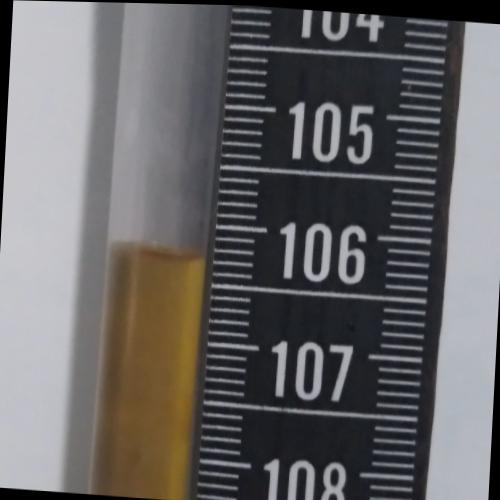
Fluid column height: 106.3 cm